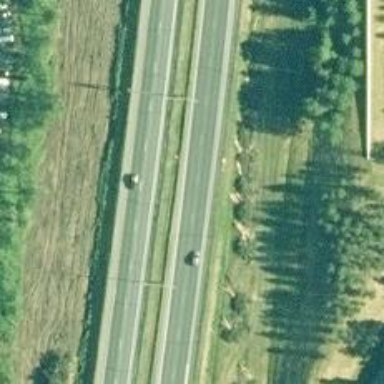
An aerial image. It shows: Motorway.